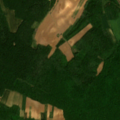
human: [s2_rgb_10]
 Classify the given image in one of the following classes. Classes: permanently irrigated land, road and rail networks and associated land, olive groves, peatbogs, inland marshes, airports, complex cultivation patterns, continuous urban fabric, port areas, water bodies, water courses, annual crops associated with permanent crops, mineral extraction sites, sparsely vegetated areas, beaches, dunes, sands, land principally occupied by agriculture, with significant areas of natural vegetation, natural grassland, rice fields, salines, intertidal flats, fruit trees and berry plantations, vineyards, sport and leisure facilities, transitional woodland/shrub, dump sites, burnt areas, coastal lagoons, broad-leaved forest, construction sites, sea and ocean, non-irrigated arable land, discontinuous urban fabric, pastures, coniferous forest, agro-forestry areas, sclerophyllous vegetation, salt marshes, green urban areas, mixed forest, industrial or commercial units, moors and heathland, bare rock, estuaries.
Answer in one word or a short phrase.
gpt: non-irrigated arable land, pastures, complex cultivation patterns, land principally occupied by agriculture, with significant areas of natural vegetation, broad-leaved forest